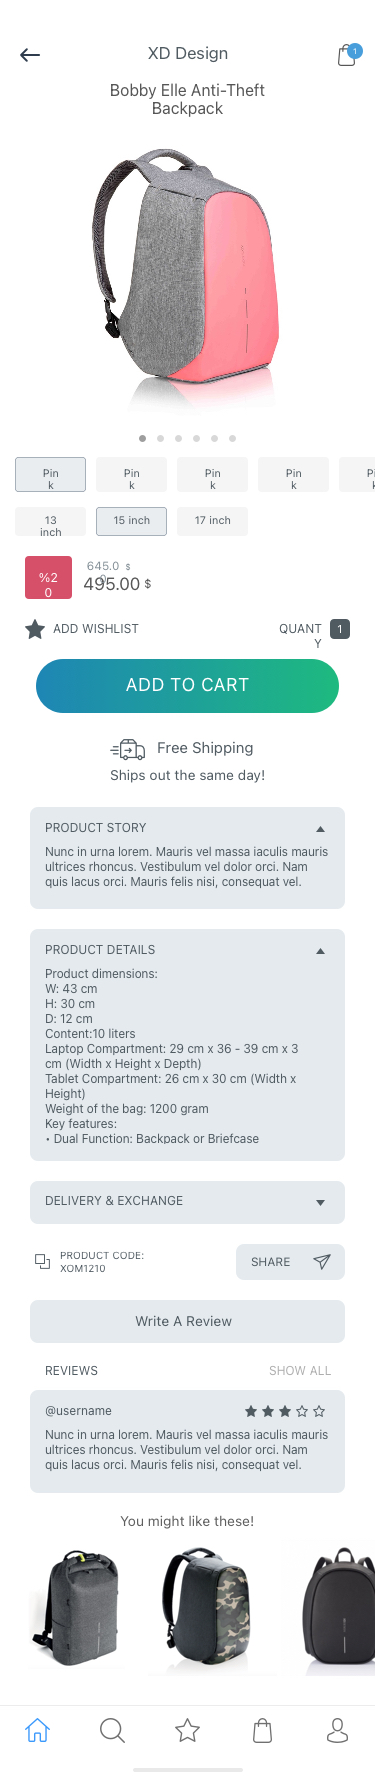
Text in this UI design:
You might like these!
Nunc in urna lorem. Mauris vel massa iaculis mauris ultrices rhoncus. Vestibulum vel dolor orci. Nam quis lacus orci. Mauris felis nisi, consequat vel.
@username
REVIEWS
SHOW ALL
Write A Review
SHARE
PRODUCT CODE:
XOM1210
DELIVERY & EXCHANGE
Product dimensions:
W: 43 cm
H: 30 cm
D: 12 cm
Content:10 liters
Laptop Compartment: 29 cm x 36 - 39 cm x 3 cm (Width x Height x Depth)
Tablet Compartment: 26 cm x 30 cm (Width x Height)
Weight of the bag: 1200 gram
Key features:
• Dual Function: Backpack or Briefcase
• Integrated zinc alloy lock to secure to any fixed object
• Hidden Zippers & Pockets
• Integrated USB charging port
• Metal Frame inside - Cut Proof
• Water Repellent Fabric
• Including a Shoulder Strap
• Illuminating safety stripes
PRODUCT DETAILS
Nunc in urna lorem. Mauris vel massa iaculis mauris ultrices rhoncus. Vestibulum vel dolor orci. Nam quis lacus orci. Mauris felis nisi, consequat vel.
PRODUCT STORY
Ships out the same day!
Free Shipping
ADD TO CART
ADD WISHLIST
QUANTY
1
Pink
13 inch
Pink
15 inch
Pink
17 inch
Pink
Pink
495.00
$
645.00
$
%20
Bobby Elle Anti-Theft
Backpack

1
XD Design